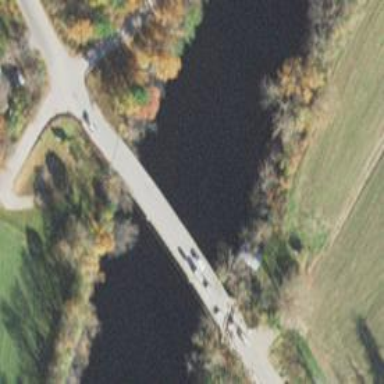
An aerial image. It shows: Bridge supported by piers.